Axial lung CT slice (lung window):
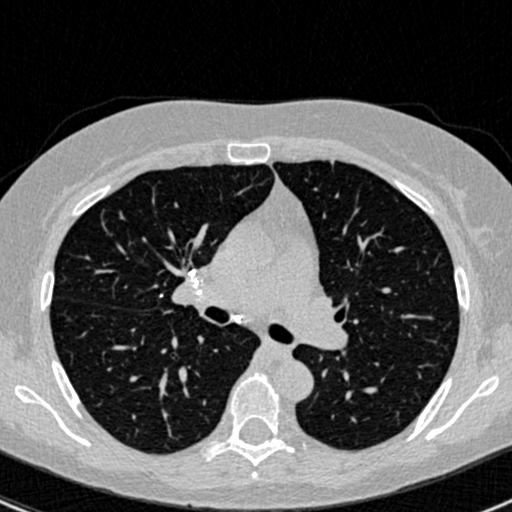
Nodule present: no